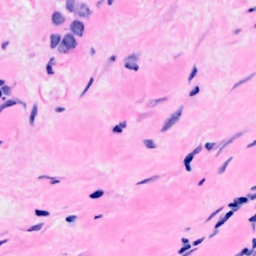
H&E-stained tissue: Breast